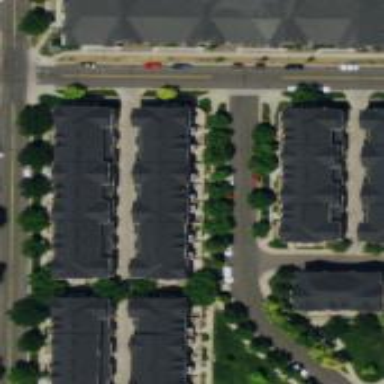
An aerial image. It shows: Residential area consisting of townhomes.